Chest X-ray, PA view. Patient: 58 years old, sex M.
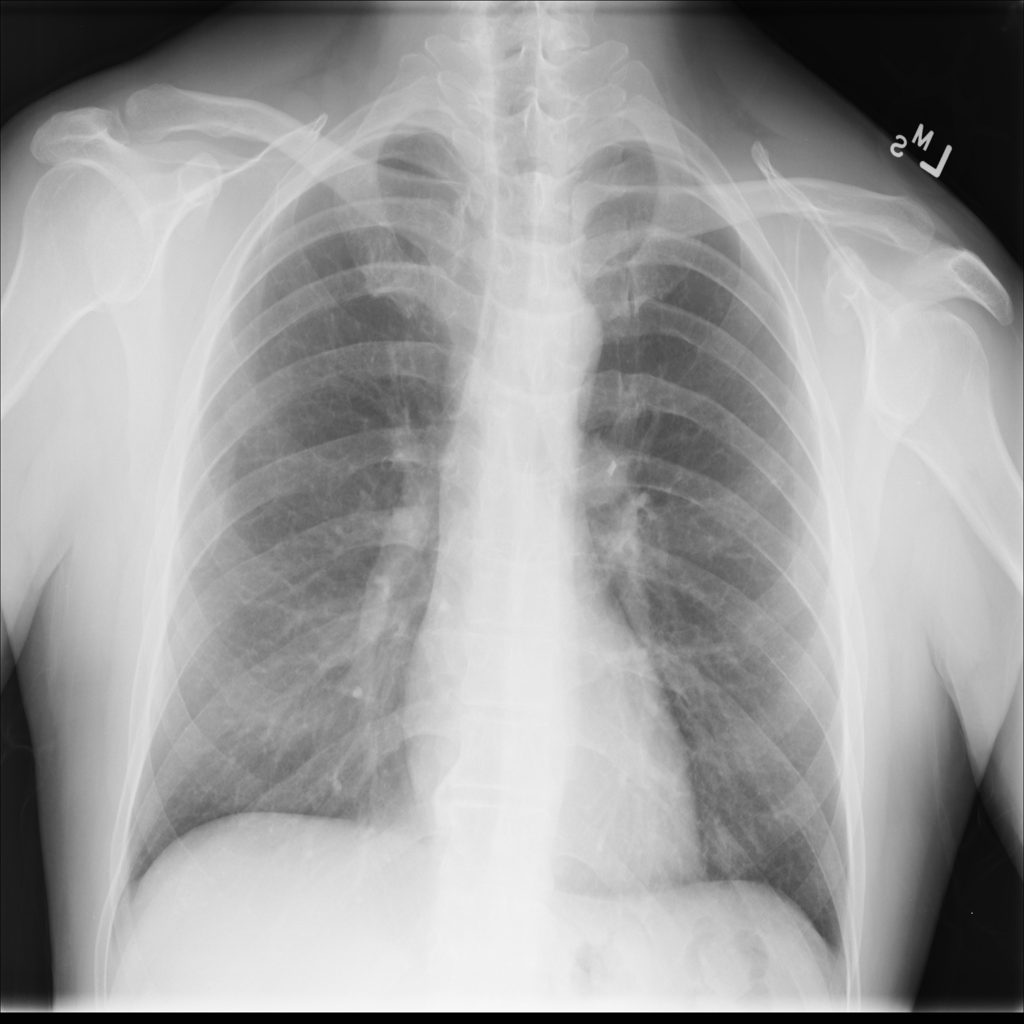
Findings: No Finding